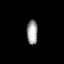
Tissue: lung
Cell type: Endothelial cells
Senescence score: 0.6691
Nuclear area (px): 265
Mean DAPI intensity: 156.947